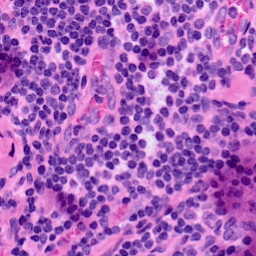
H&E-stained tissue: LymphNode